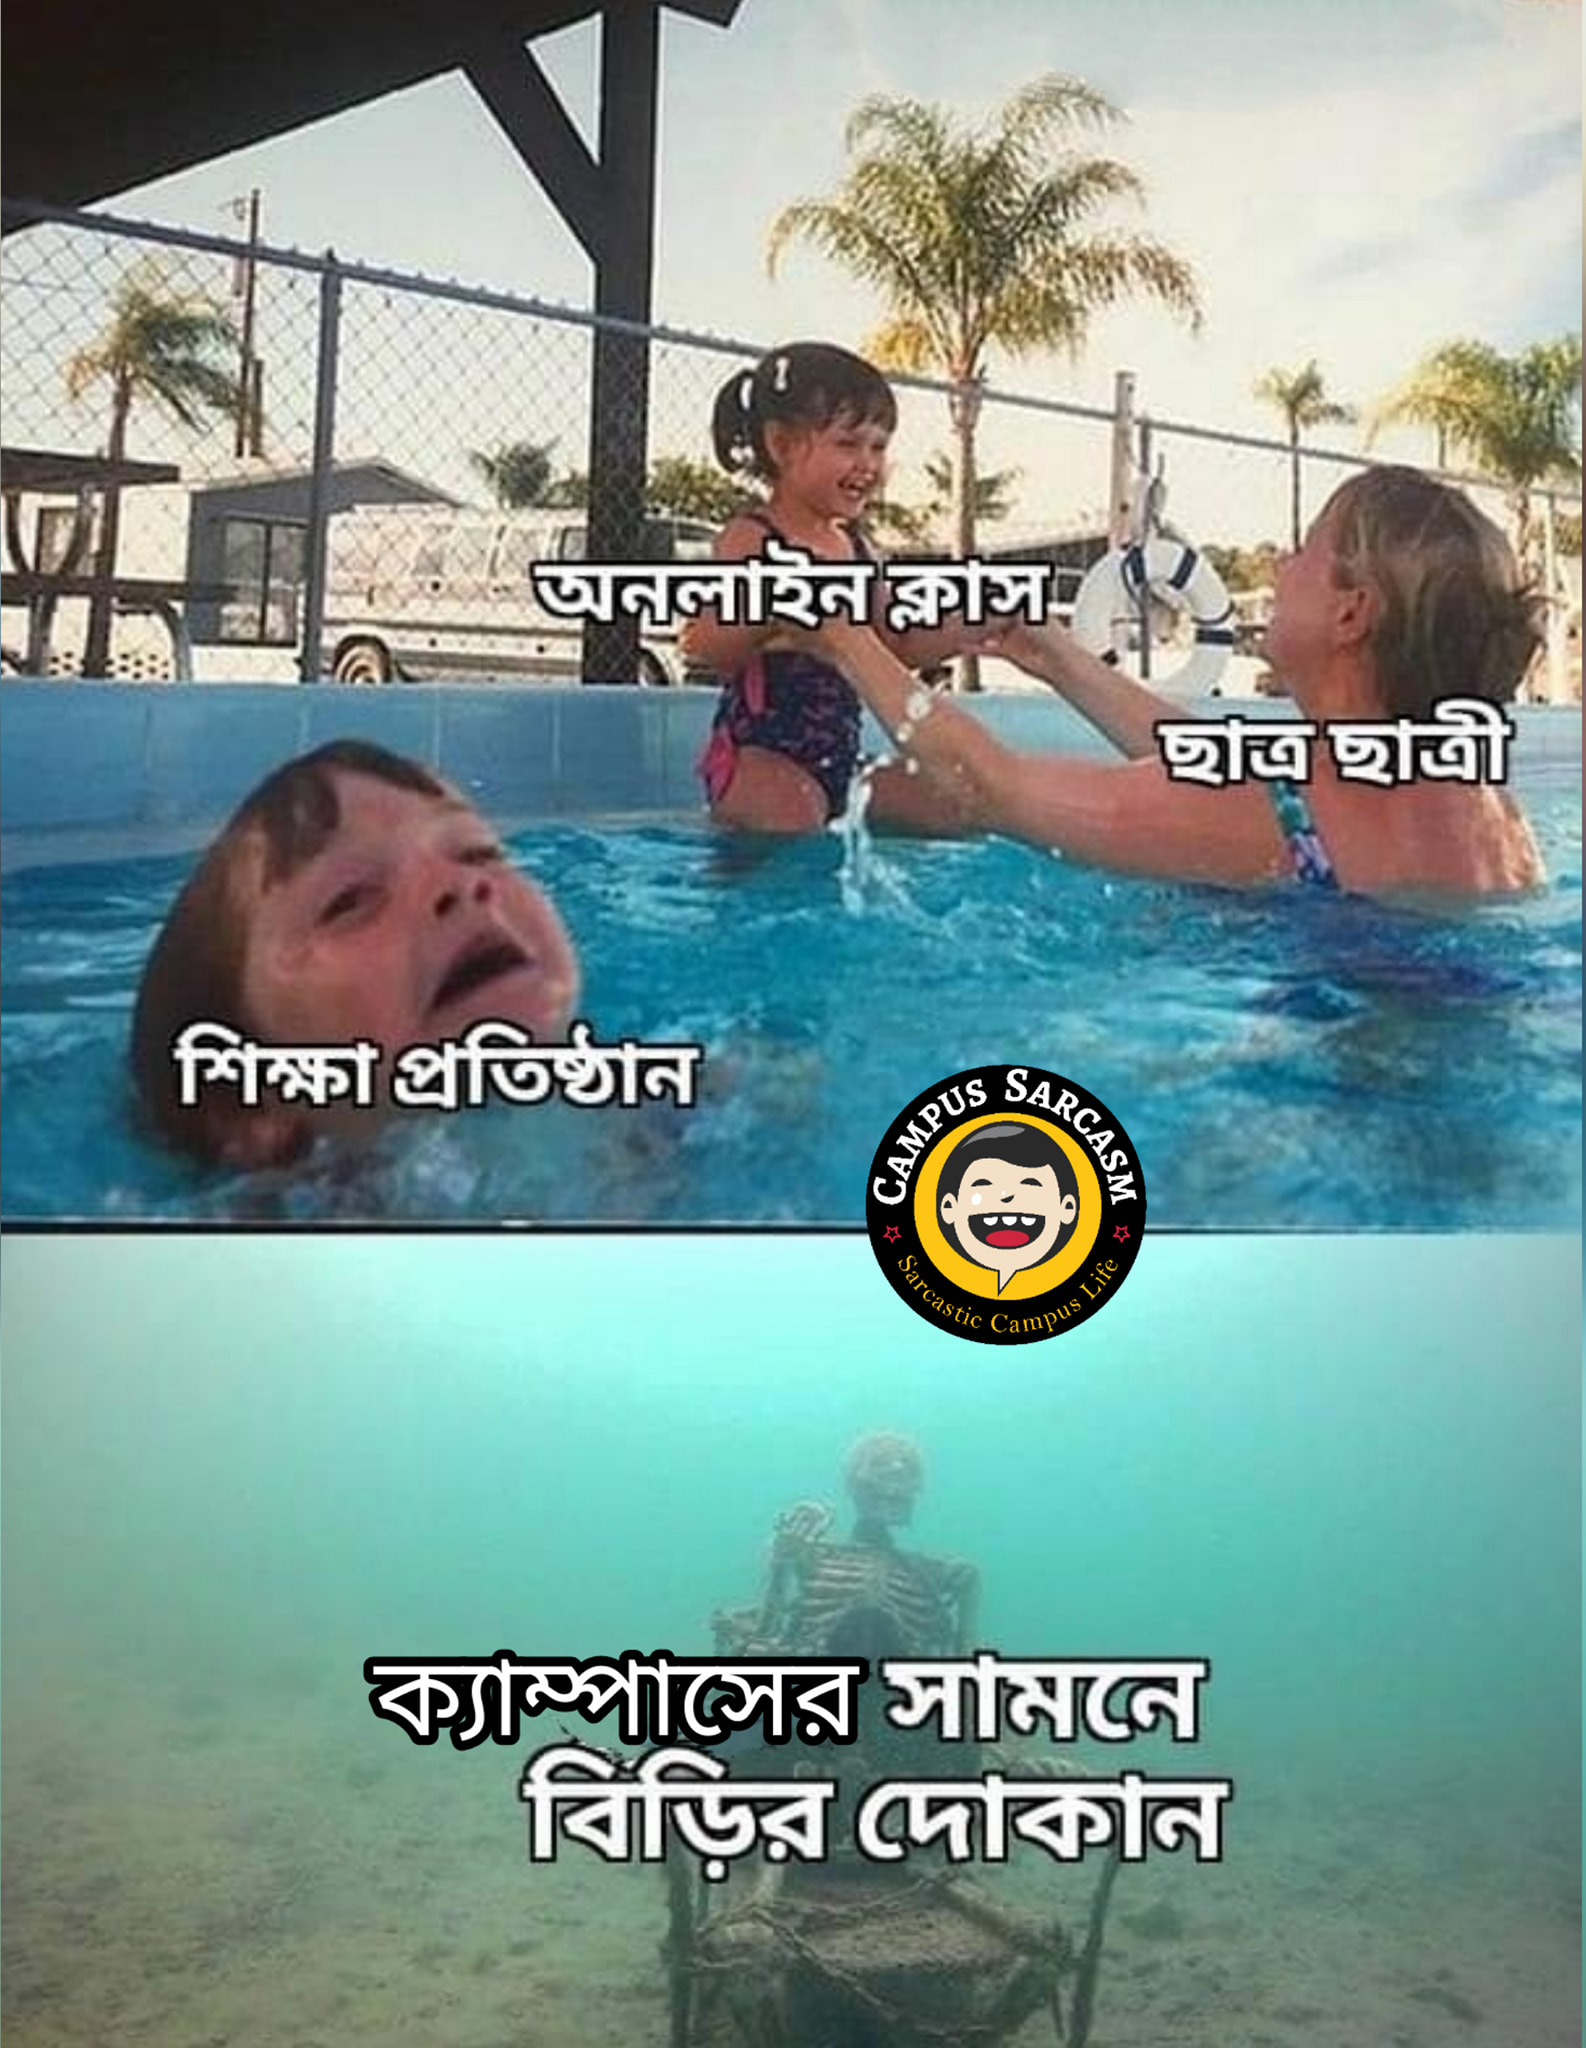
Caption: অনলাইন ক্লাস   শিক্ষা প্রতিষ্ঠান    ছাত্র ছাত্রী   ক্যাম্পাসের সামনে বিড়ির দোকান
Label: non-hate